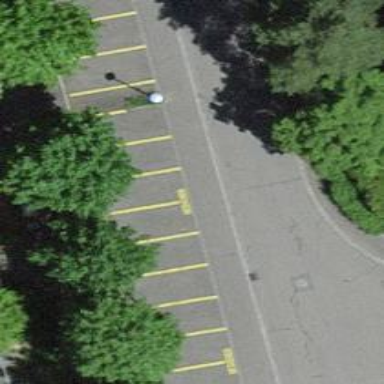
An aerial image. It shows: Parking available on the street side.